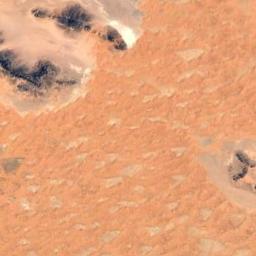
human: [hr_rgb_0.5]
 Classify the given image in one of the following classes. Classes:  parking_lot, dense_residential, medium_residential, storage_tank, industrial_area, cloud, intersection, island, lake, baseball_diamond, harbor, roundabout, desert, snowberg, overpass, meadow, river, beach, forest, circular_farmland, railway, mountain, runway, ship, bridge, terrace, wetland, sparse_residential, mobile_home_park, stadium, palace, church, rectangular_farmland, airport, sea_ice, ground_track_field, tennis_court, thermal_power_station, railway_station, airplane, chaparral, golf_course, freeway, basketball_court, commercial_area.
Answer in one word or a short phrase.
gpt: desert